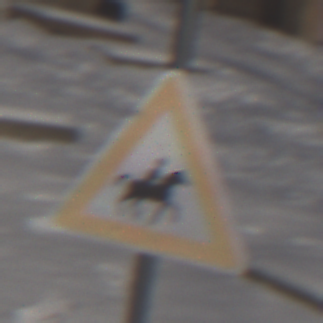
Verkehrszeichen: ReiterLinks
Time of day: MorningAfternoon
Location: Outdoor (Special)
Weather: Clear
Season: Winter
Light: Natural